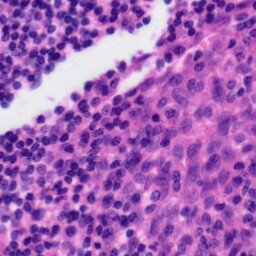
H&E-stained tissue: Tonsil